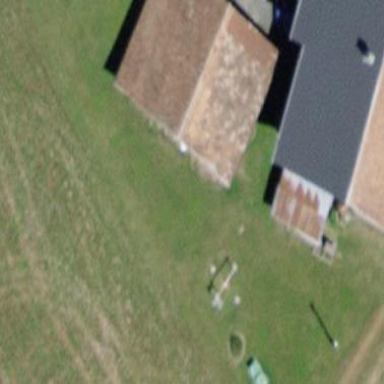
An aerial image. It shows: Rural barn.